Question: I encountered a wierd problem in a JFrame cointaining 2 JPanels.
I got a class called "SlotCheck" which extends JFrame.
and i got a Class called "Slot" which Extends JPanel.
In the SlotCheck constructor i add 2 Slot instances called sl and s2.
I use setBounds() to put them in two diffrent locations on the board.
sl.setBounds works and puts it where i indicate.
but s2.setBounds doesnt work and it puts it in (0,0).
here is how it looks:

i would love to know why it does that.
here is the SlotCheck class:
'''
package Try1;
import java.io.IOException;
import javax.swing.JFrame;
public class SlotCheck extends JFrame{
private Slot sl;
private Slot s2;
public SlotCheck() throws IOException{
sl = new Slot(4,2,SlotType.white);
System.out.print(sl.toString());
add(sl);
sl.setBounds(100,0,40,300);
sl.setVisible(true);
s2 = new Slot(6,2,SlotType.black);
System.out.print(s2.toString());
add(s2);
s2.setBounds(200,0,40,300);
s2.setVisible(true);
}
public static void main(String[]args) throws IOException{
SlotCheck sc = new SlotCheck();
sc.setDefaultCloseOperation(EXIT_ON_CLOSE);
sc.setTitle("check of slot");
sc.setVisible(true);
sc.setLocation(300, 200);
sc.setSize(400,400);
}
}
'''
And here is the Slot class:
It is kind of long but i hope you will understand.
Also the paintComponent class is down in the code and i think its the one that matters so u can go there.
'''
package Try1;
import java.awt.Graphics;
import java.awt.Image;
import java.io.File;
import java.io.IOException;
import java.util.Stack;
import javax.imageio.ImageIO;
import javax.swing.JPanel;
// slot is a defined place on the backgammon board that can hold
// one type of pieces black or white.
//there are 24 slots 12 on each side and 6 in each quartor.
//if a slot holds 2 or more pieces those pieces cannot be eaten.
public class Slot extends JPanel{
private int slotNumber;
private int piecesAmount;
private SlotType type;
private Stack<WhitePiece> wPieces;
private Stack<BlackPiece> bPieces;
private Image wPieceImage;
private Image bPieceImage;
public Slot() throws IOException{
type = SlotType.empty;
piecesAmount = 0;
setSize(300,40);
wPieces = new Stack<WhitePiece>();
bPieces = new Stack<BlackPiece>();
wPieceImage = ImageIO.read(new File("pics/whitePiece.png"));
bPieceImage = ImageIO.read(new File("pics/blackPiece.png"));
}
public Slot(int pA, int sN, SlotType t) throws IOException{
if(t != SlotType.empty){
piecesAmount = pA;
slotNumber = sN;
type = t;
wPieces = new Stack<WhitePiece>();
bPieces = new Stack<BlackPiece>();
wPieceImage = ImageIO.read(new File("pics/whitePiece.png"));
bPieceImage = ImageIO.read(new File("pics/blackPiece.png"));
if(t == SlotType.black){
for(int i=0;i<pA;i++)
bPieces.push(new BlackPiece());
}else{
for(int i=0;i<pA;i++)
wPieces.push(new WhitePiece());
}
}
}
public SlotType getType(){
return type;
}
public void setType(SlotType t){
if(piecesAmount == 0)
type = t;
}
public int getPiecesAmount(){
return piecesAmount;
}
public void setPiecesAmount(int pa) throws IOException{
if(type != SlotType.empty){
piecesAmount = pa;
if(type == SlotType.black){
if(pa>bPieces.size())
for(int i=0;i<(pa-bPieces.size());i++)
bPieces.push(new BlackPiece());
else
if(pa<bPieces.size())
for(int i=0;i<(bPieces.size()-pa);i++)
bPieces.pop();
}
else{
if(pa>wPieces.size())
for(int i=0;i<(pa-wPieces.size());i++)
wPieces.push(new WhitePiece());
else
if(pa<wPieces.size())
for(int i=0;i<(wPieces.size()-pa);i++)
wPieces.pop();
}
}else{
System.out.println("Slot #"+slotNumber+" is Empty Slot");
}
}
public void decreasePiecesAmount(){
if(type != SlotType.empty){
piecesAmount --;
if(type == SlotType.black)
bPieces.pop();
else
wPieces.pop();
}
}
public void increasePiecesAmount() throws IOException{
if(type != SlotType.empty){
piecesAmount ++;
if(type == SlotType.black)
bPieces.push(new BlackPiece());
else
wPieces.push(new WhitePiece());
}
}
public void pushPiece(){
}
public void paintComponent(Graphics g){
if(type == SlotType.empty){
System.out.println("no type selected slot is empty Slot Number"+slotNumber);
}else
if(type == SlotType.white){
if(!wPieces.isEmpty()){
try {
wPieces.push(new WhitePiece());
} catch (IOException e) {
// TODO Auto-generated catch block
e.printStackTrace();
}
if(slotNumber <= 11){
for(int i=0;i<piecesAmount;i++){
g.drawImage( wPieceImage, 5, i*30, null);
}
}
else{
for(int i=0;i<piecesAmount;i++){
g.drawImage(wPieceImage, 5,300-(i*30), null);
}
}
}else{
System.out.println("Slot Stack is Empty Slot #"+slotNumber);
}
}else
{
if(!bPieces.isEmpty()){
if(slotNumber<=11){
for(int i=0;i<piecesAmount;i++){
g.drawImage(bPieceImage, 5, i*30, 30, 30, null);
}
}else{
for(int i=0;i<piecesAmount;i++){
g.drawImage(bPieceImage, 5, 300-(i*30), 30, 30, null);
}
}
}
else{
System.out.println("Slot Stack is empty Slot #"+slotNumber);
}
}
}
protected void setSlotNumber(int sN){
slotNumber = sN;
}
public int getSlotNumber(){
return slotNumber;
}
public String toString(){
return "Slot #"+slotNumber+"
Slot Type is: "+type.toString()+"
Amount of pieces is: "+piecesAmount;
}
}
'''
I appritiate your help.
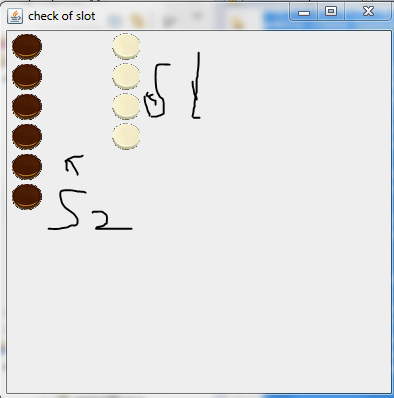
Answer: - 'setBounds(...)'- - 'setBounds(...)'- <URL>;'